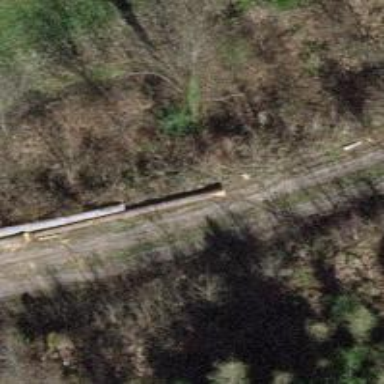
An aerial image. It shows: Track with grade2 tracktype.